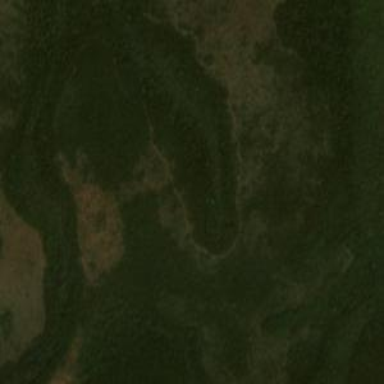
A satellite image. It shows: Savanna grassland.